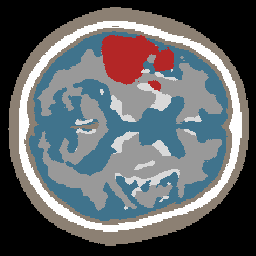
Label: lesion